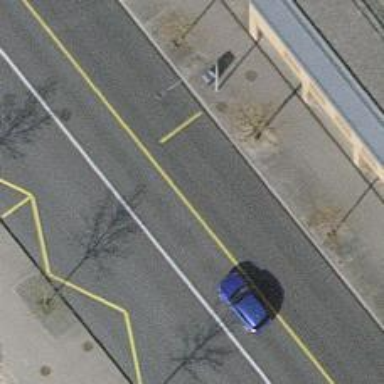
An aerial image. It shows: Bus stop for trolleybuses with designated stop position for public transport.